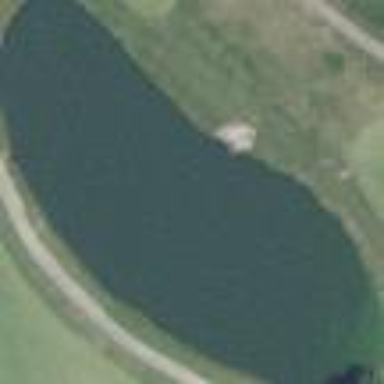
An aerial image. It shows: Scenic view of water hazard on golf course. The natural water feature adds beauty to the landscape.